七年级 · 立体几何学
观察如图所示的正方体, 写出与线段 $A B$ 平行的线段

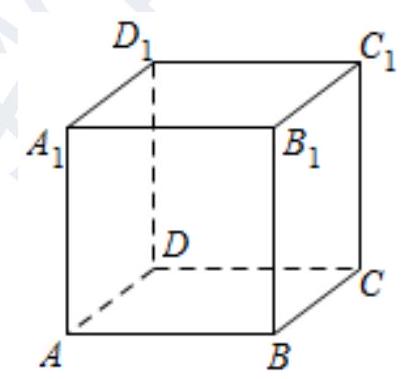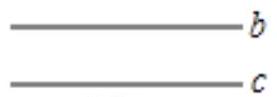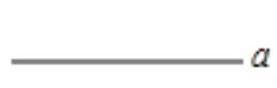
答案: $C D, C_{1} D_{1}, A_{1} B_{1}$
解析: 可得, 与线段 $A B$ 平行的线段为 $C D, C_{1} D_{1}, A_{1} B_{1}$,

图1

b

图2

故答案为: $C D, C_{1} D_{1}, A_{1} B_{1}$.